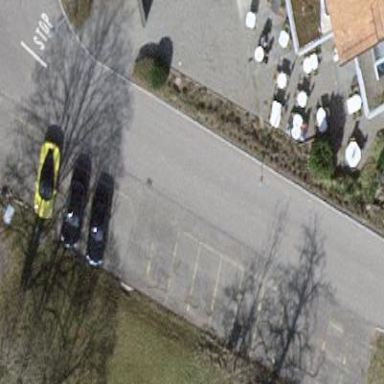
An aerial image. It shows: Parking area with surface.